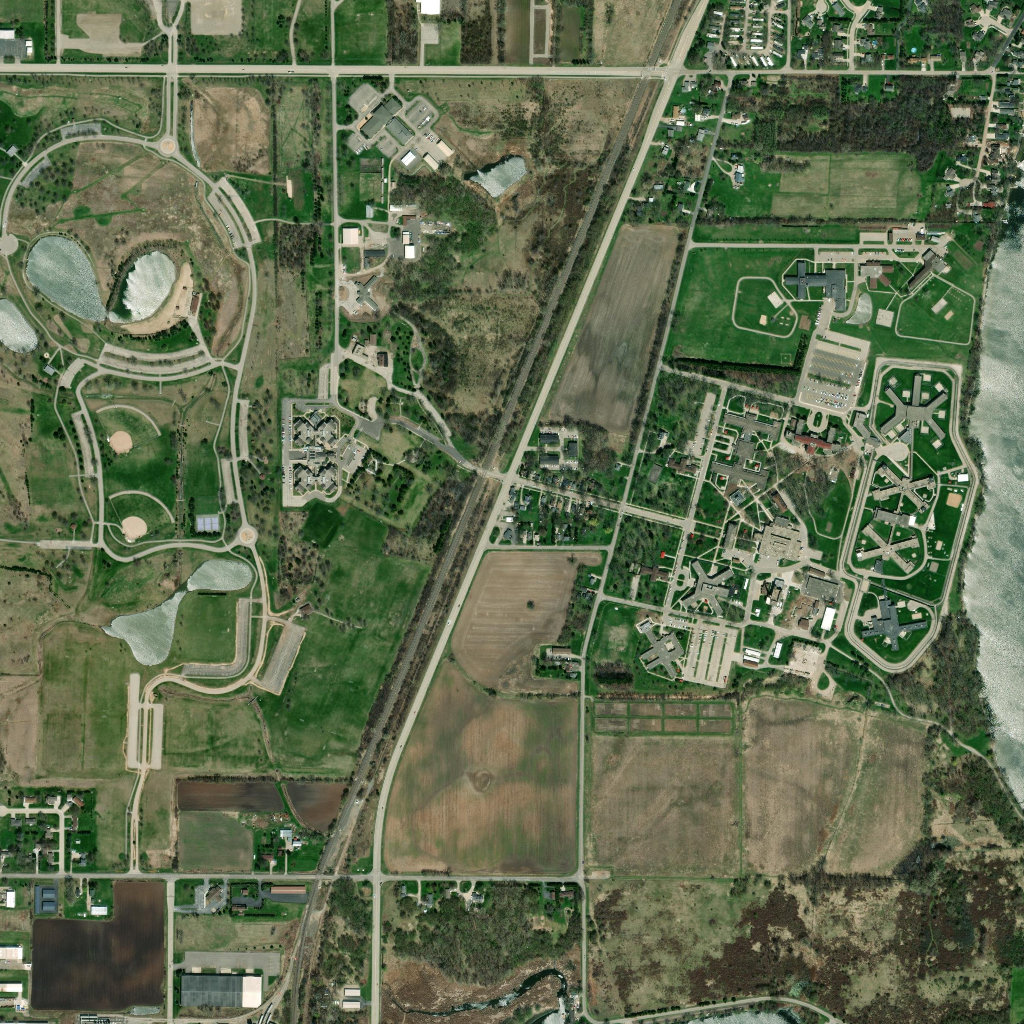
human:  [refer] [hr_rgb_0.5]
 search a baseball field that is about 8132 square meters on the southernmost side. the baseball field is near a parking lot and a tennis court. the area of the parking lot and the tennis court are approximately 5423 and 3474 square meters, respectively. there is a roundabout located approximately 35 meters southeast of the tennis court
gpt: <box>[[10, 46, 17, 52, 0]]</box>